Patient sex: M
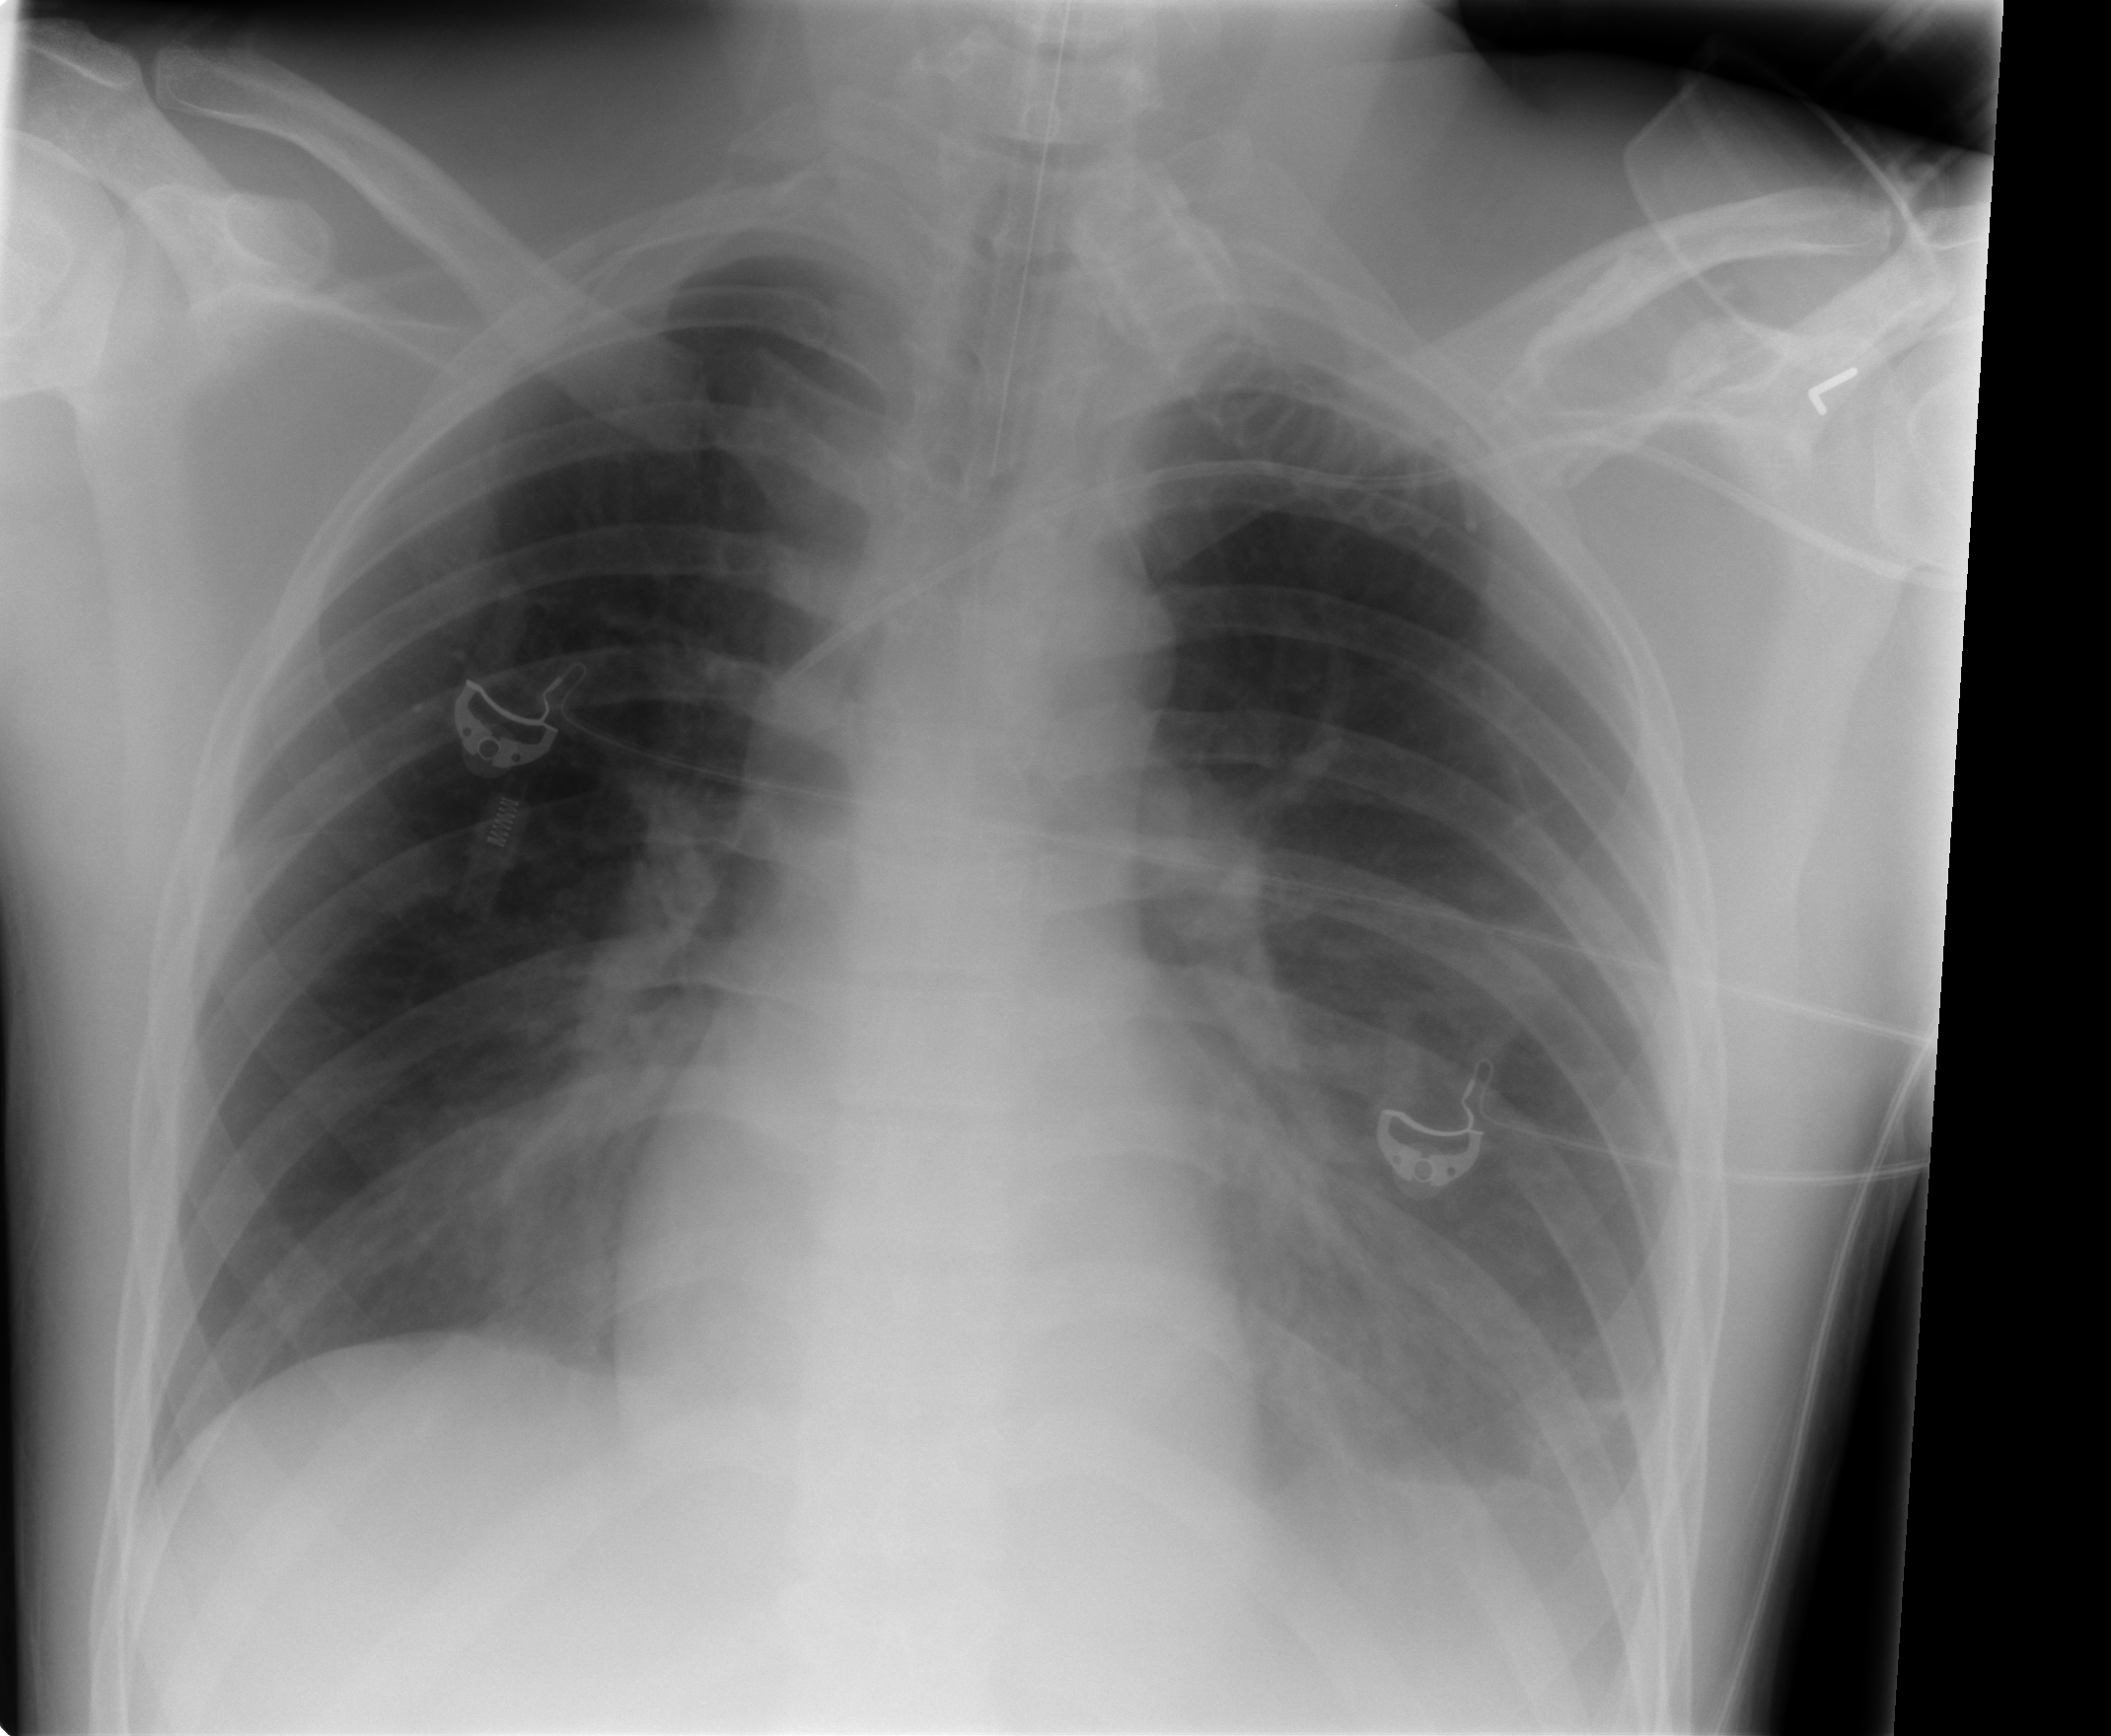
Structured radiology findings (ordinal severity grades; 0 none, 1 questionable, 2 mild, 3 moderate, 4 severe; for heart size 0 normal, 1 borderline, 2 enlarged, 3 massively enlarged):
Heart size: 0
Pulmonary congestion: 0
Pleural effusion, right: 0
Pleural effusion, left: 2
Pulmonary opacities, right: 0
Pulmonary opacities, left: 0
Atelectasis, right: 1
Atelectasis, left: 2